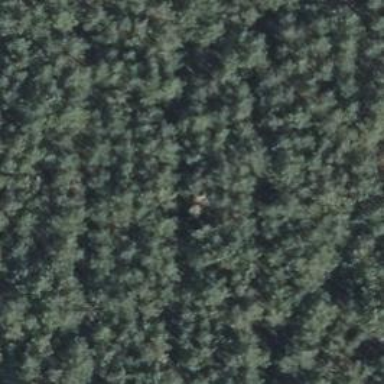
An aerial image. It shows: Hunting stand.